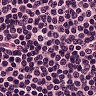
Metastatic tissue present: no